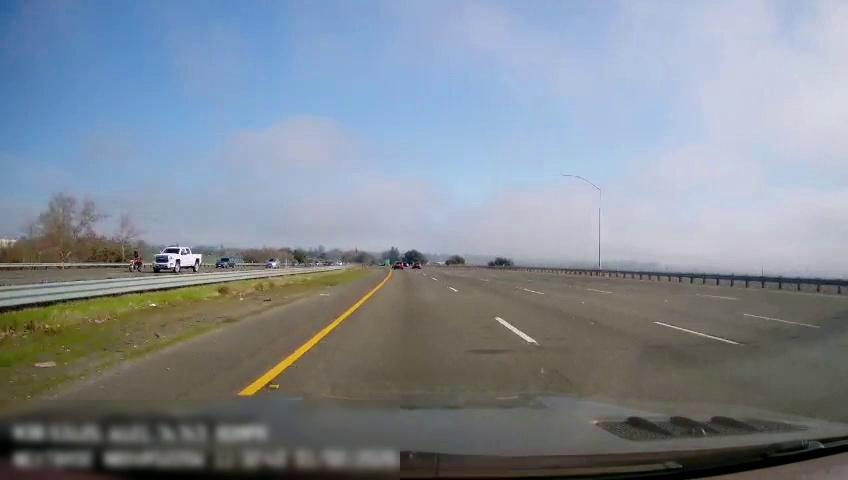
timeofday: Day
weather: Sunny
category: Drivable Space
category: Drivable Space
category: Vehicles | Truck
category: Motorbikes
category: Vehicles | SUV
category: Lanes | Current Lane
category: Lanes | Current Lane
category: Lanes | Alternate Lane
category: Lanes | Alternate Lane
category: Lanes | Alternate Lane